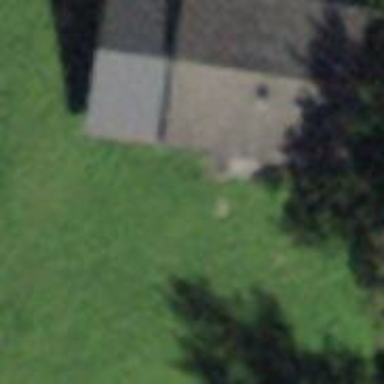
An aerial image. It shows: Cabin is depicted in the image.